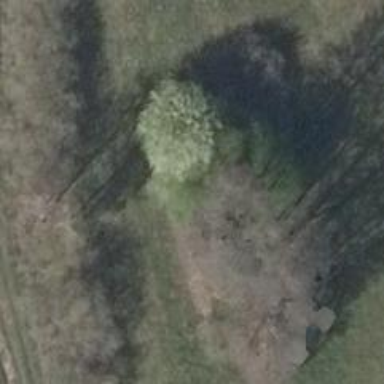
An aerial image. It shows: Deciduous broadleaved tree.